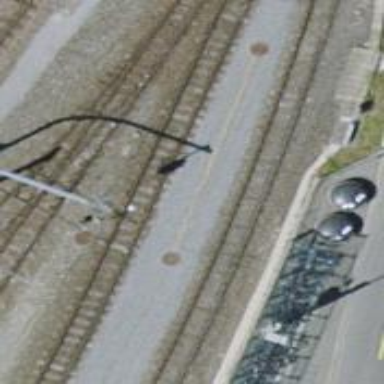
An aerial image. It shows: Railway signal.